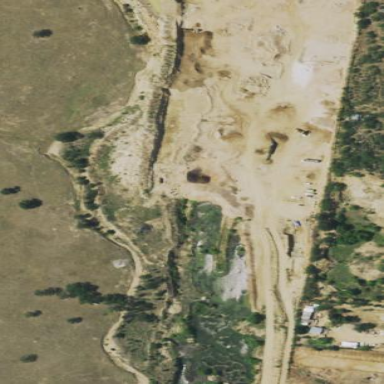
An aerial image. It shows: Quarry area.